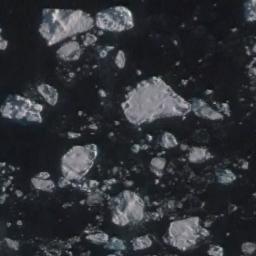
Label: sea_ice